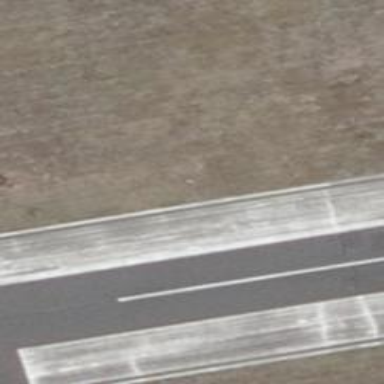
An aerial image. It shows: Runway edge aviation light.